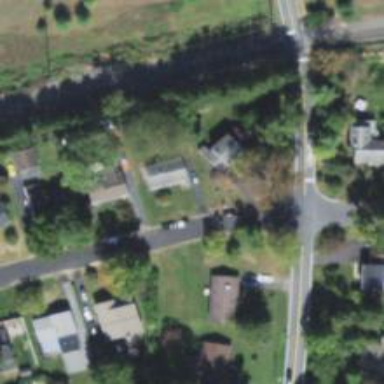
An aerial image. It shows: Residential road with asphalt surface and sidewalk on the left.